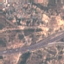
Land use / land cover: Highway